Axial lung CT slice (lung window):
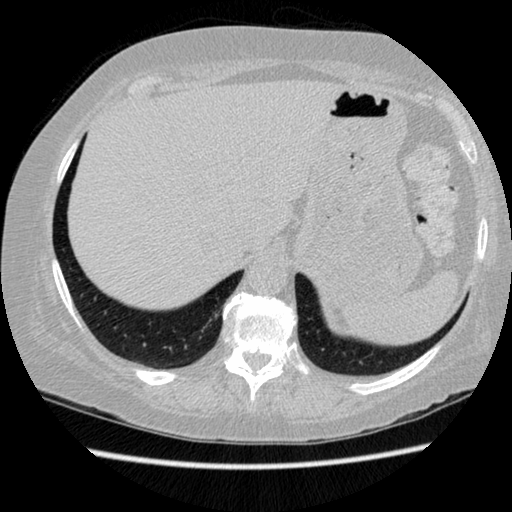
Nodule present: no